Экспериментатор Глюк проводит оптические исследования со сплошной призмой, поперечное сечение $OAB$ которой представляет собой прямоугольный треугольник с катетами $AB$ и $OA=h$. Все грани призмы либо параллельны, либо перпендикулярны плоскости рисунка.Если ввести прямоугольную систему координат $xOy$ c началом в точке $O$ так, как показано на рисунке, то показатель преломления материала призмы зависит только от координаты $x$ по закону:$$n(x)=\cfrac{3}{2-x/h}{.}$$Глюк решил целиком осветить грань призмы, содержащую $OA$ и перпендикулярную плоскости рисунка, перпендикулярным ей пучком света. Дно призмы, содержащее $AB$ и перпендикулярное плоскости рисунка, покрыто веществом, полностью поглощающим попавший на неё свет. Призма расположена в воздухе, показатель преломления которого можно считать равным единице.Далее рассматривайте только лучи, попадающие внутрь призмы через точки, расположенные на стороне $OA$ призмы.
Рассмотрим луч, попадающий в призму в точке с координатой $x_0$. Найдите уравнение траектории данного луча внутри призмы до попадания на стороны $AB$ и $OB$ призмы. Значения $x$, при которых полученное уравнение траектории является применимым, находить не обязательно.
При каких значениях угла $\angle AOB=\alpha$ лучи света попадают во все точки стороны $OB$ сечения призмы?
При каких значениях угла $\alpha$ все лучи, достигнувшие стороны $OB$ сечения призмы, преломляются и проходят в воздух?
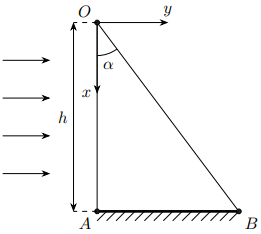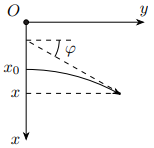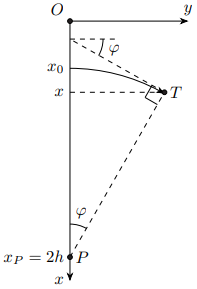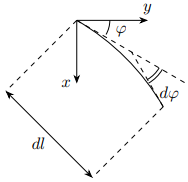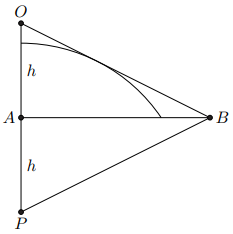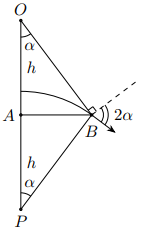
Рассмотрим луч, попадающий в призму в точке с координатой $x_0$. Найдите уравнение траектории данного луча внутри призмы до попадания на стороны $AB$ и $OB$ призмы. Значения $x$, при которых полученное уравнение траектории является применимым, находить не обязательно.
Решение: Первое решение:  Второе решение: Продифференцируем выражение, полученное из закона Снелла:$$dx=(2h-x_0)\sin\varphi~d\varphi{.}$$Изменения координат $dx$ и $dy$ можно связать с помощью угла $\varphi$:$$\operatorname{tg}\varphi=\cfrac{dx}{dy}{.}$$Найдём изменение $dy$ координаты $y$ при изменении угла $\varphi$ на величину $d\varphi$:$$dy=dx\operatorname{ctg}\varphi=(2h-x_0)\operatorname{ctg}\varphi\sin\varphi~d\varphi=(2h-x_0)\cos\varphi~d\varphi{.}$$Величине $y=0$ соответствует $\varphi=0$. Тогда получим:$$y(\varphi)=(2h-x_0)\int\limits_{0}^{\varphi}\cos\varphi~d\varphi=(2h-x_0)\sin\varphi{.}$$Теперь получим выражение, связывающее $y$ и $x$:$$1=\sin^2\varphi+\cos^2\varphi=\left(\cfrac{y}{2h-x_0}\right)^2+\left(\cfrac{x-2h}{2h-x_0}\right)^2{,}$$откуда: Третье решение: Получим зависимость $y(x)$ для траектории луча света. Для этого избавимся от угла $\varphi$:$$\operatorname{tg}\varphi=\cfrac{dx}{dy}{.}$$Поскольку $\varphi>0$:$$\operatorname{tg}\varphi=\sqrt{\cfrac{1}{\cos^2\varphi}-1}=\sqrt{\left(\cfrac{2h-x_0}{2h-x}\right)^2-1}=\cfrac{dx}{dy}{.}$$Учитывая, что $2h>x$, получим:$$y(x)=\int\limits_{x_0}^x\cfrac{(2h-x)dx}{\sqrt{(2h-x_0)^2-(2h-x)^2}}=\int\limits_{2h-x_0}^{2h-x}\cfrac{x'dx'}{\sqrt{(2h-x_0)^2-x'^2}}{.}$$Отсюда: Четвёртое решение:
Ответ: $$y^2+(x-2h)^2=(2h-x_0)^2{.}$$  Второе решение: Продифференцируем выражение, полученное из закона Снелла:$$dx=(2h-x_0)\sin\varphi~d\varphi{.}$$Изменения координат $dx$ и $dy$ можно связать с помощью угла $\varphi$:$$\operatorname{tg}\varphi=\cfrac{dx}{dy}{.}$$Найдём изменение $dy$ координаты $y$ при изменении угла $\varphi$ на величину $d\varphi$:$$dy=dx\operatorname{ctg}\varphi=(2h-x_0)\operatorname{ctg}\varphi\sin\varphi~d\varphi=(2h-x_0)\cos\varphi~d\varphi{.}$$Величине $y=0$ соответствует $\varphi=0$. Тогда получим:$$y(\varphi)=(2h-x_0)\int\limits_{0}^{\varphi}\cos\varphi~d\varphi=(2h-x_0)\sin\varphi{.}$$Теперь получим выражение, связывающее $y$ и $x$:$$1=\sin^2\varphi+\cos^2\varphi=\left(\cfrac{y}{2h-x_0}\right)^2+\left(\cfrac{x-2h}{2h-x_0}\right)^2{,}$$откуда:
Ответ: $$y^2+(x-2h)^2=(2h-x_0)^2{.}$$  Третье решение: Получим зависимость $y(x)$ для траектории луча света. Для этого избавимся от угла $\varphi$:$$\operatorname{tg}\varphi=\cfrac{dx}{dy}{.}$$Поскольку $\varphi>0$:$$\operatorname{tg}\varphi=\sqrt{\cfrac{1}{\cos^2\varphi}-1}=\sqrt{\left(\cfrac{2h-x_0}{2h-x}\right)^2-1}=\cfrac{dx}{dy}{.}$$Учитывая, что $2h>x$, получим:$$y(x)=\int\limits_{x_0}^x\cfrac{(2h-x)dx}{\sqrt{(2h-x_0)^2-(2h-x)^2}}=\int\limits_{2h-x_0}^{2h-x}\cfrac{x'dx'}{\sqrt{(2h-x_0)^2-x'^2}}{.}$$Отсюда:
Ответ: $$y(x)==\sqrt{(2h-x_0)^2-(2h-x)^2}\Rightarrow y^2+(x-2h)^2=(2h-x_0)^2{.}$$  Четвёртое решение: Для радиуса кривизны $\rho$ траектории луча имеем:$$\rho=\cfrac{dl}{d\varphi}{,}$$где $dl$ — элемент пути, пройденного лучом. Но $dl=dx/\sin\varphi$, откуда:$$\rho=\cfrac{1}{\sin\varphi}\cfrac{dx}{d\varphi}=-\cfrac{dx}{d\cos\varphi}{.}$$Продифференцируем выражение, полученное из закона Снелла:$$-\cfrac{dx}{d\cos\varphi}=2h-x_0=\rho=const{.}$$Таким образом, радиус кривизны траектории каждого луча остаётся постоянным, т.е траектория луча света до попадания на стороны $AB$ и $OB$ сечения призмы представляет собой дугу окружность радиусом $2h-x_0$. Обратим внимание, что сразу после преломления все лучи света распространяются вдоль оси $y$, а значит для каждого луча центр окружности лежит в точке $P$ такой, что $x_P=2h-x_0+x_0=2h$ и $y_P=0$.Окончательно:
Ответ: $$y^2+(x-2h)^2=(2h-x_0)^2{.}$$

При каких значениях угла $\angle AOB=\alpha$ лучи света попадают во все точки стороны $OB$ сечения призмы?
Ответ: $$\alpha\leq 45^\circ{.}$$

При каких значениях угла $\alpha$ все лучи, достигнувшие стороны $OB$ сечения призмы, преломляются и проходят в воздух?
Ответ: $$\alpha\leq\cfrac{1}{2}\arcsin{\cfrac{1}{3}}\approx 9{.}74^\circ{.}$$
Темы:
T, Оптика, Преломление, Всероссийские, Градиентная оптика, Траектория, Закон Снеллиуса